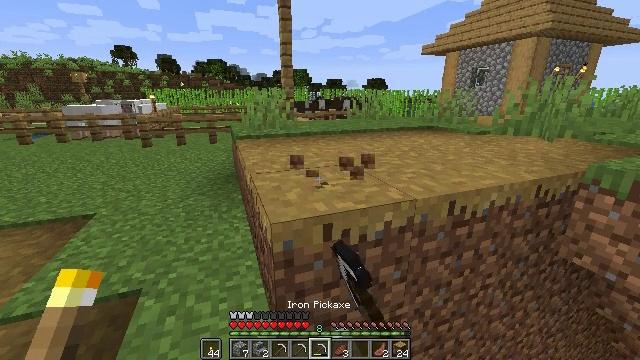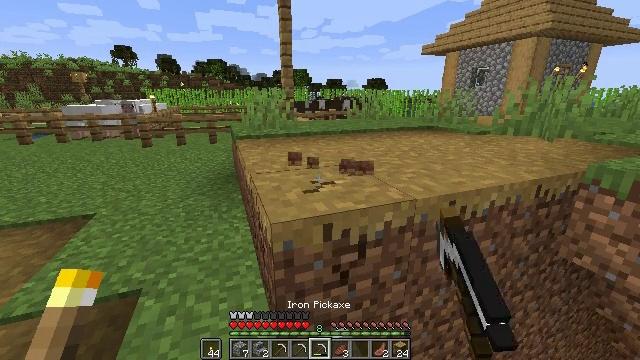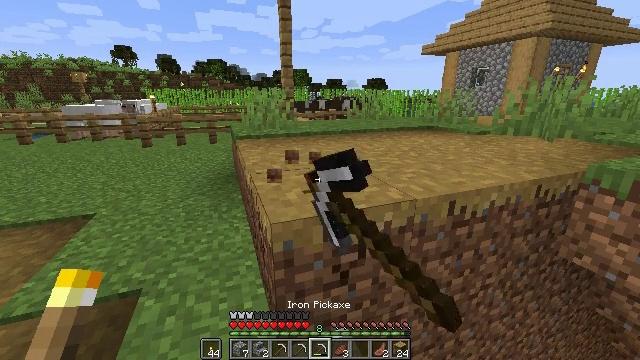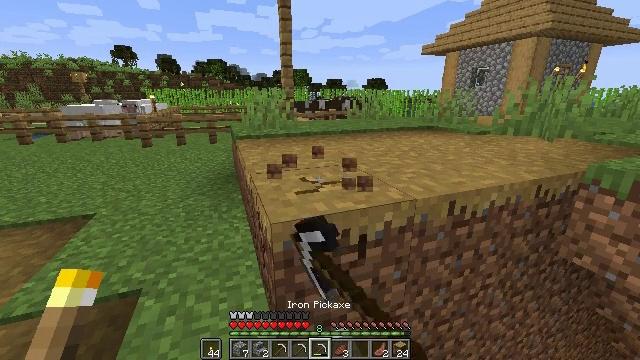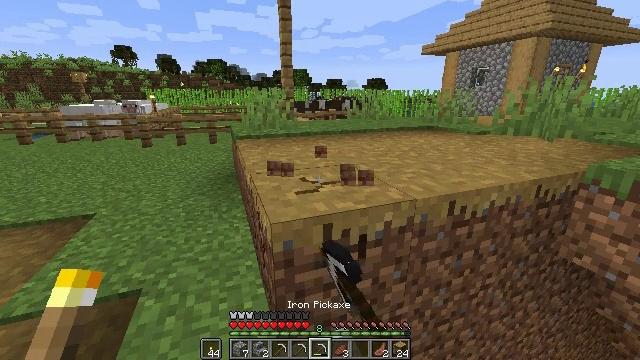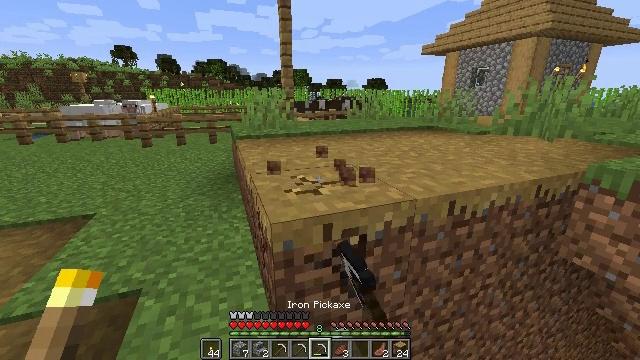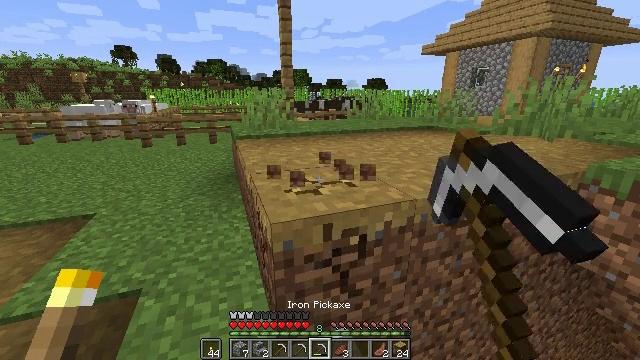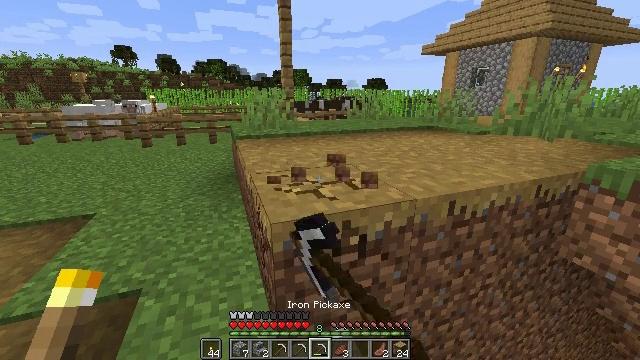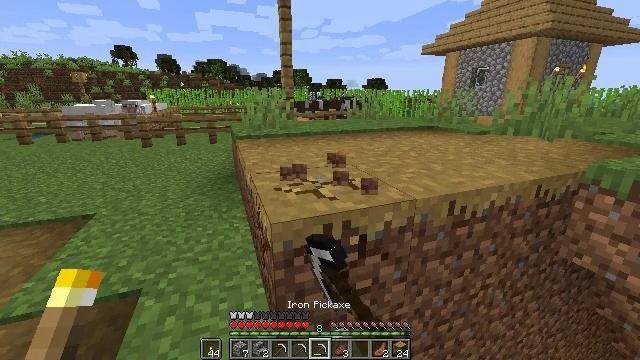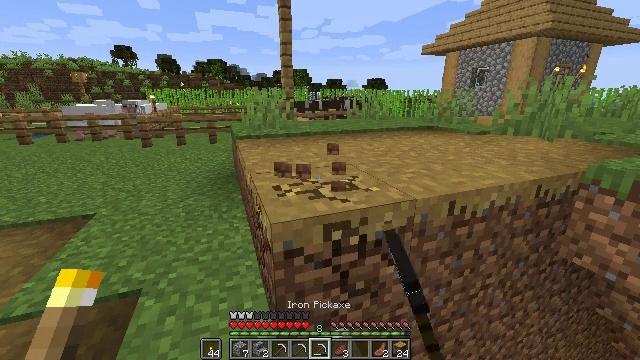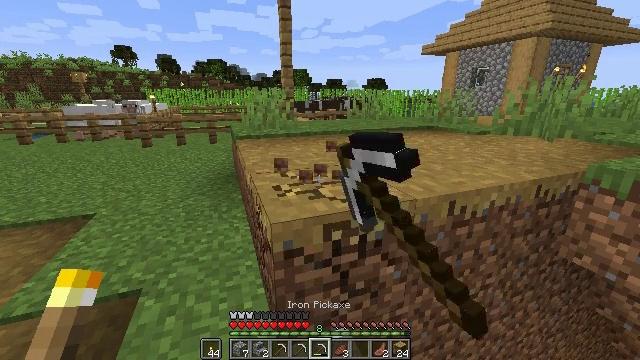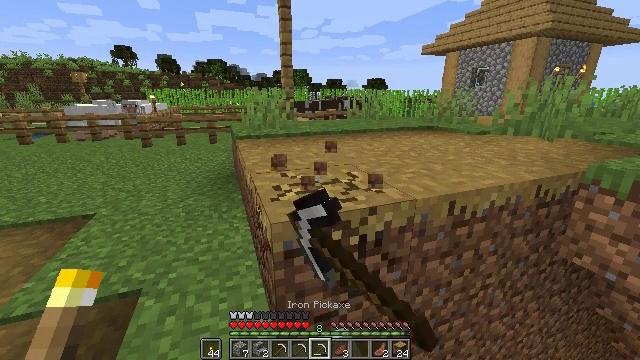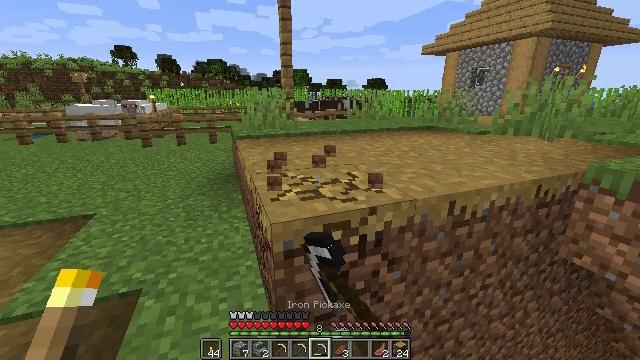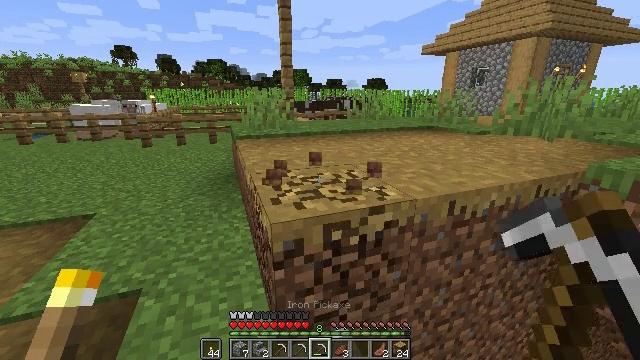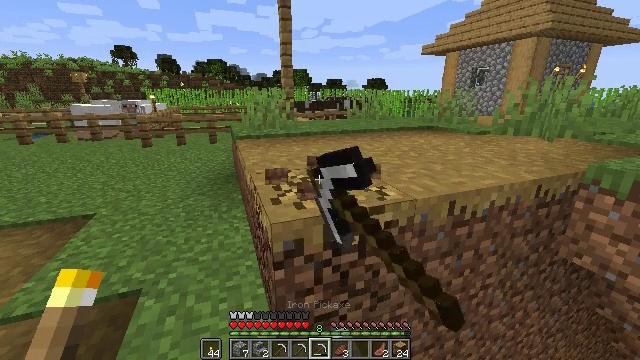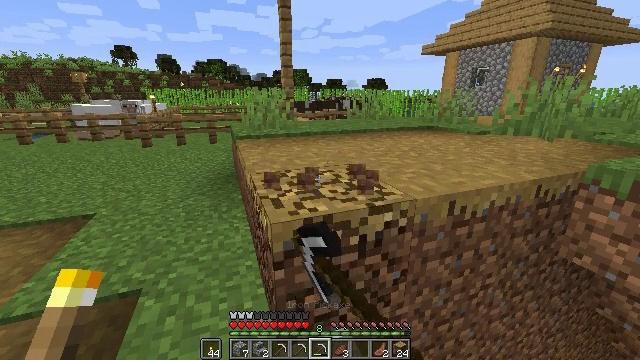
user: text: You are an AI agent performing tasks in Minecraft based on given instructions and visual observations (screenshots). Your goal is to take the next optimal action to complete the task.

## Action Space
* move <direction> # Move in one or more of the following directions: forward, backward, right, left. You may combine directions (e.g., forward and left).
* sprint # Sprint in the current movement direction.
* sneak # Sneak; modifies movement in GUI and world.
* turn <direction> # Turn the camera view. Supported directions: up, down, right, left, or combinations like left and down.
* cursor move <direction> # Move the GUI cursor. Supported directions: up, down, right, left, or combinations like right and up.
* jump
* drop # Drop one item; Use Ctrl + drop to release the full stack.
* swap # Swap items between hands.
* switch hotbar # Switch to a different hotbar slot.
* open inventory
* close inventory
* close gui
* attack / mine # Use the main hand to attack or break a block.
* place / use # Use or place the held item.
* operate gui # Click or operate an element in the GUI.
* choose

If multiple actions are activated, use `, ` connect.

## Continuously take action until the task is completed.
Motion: motion action
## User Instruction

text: Mine the grass path to create a new path.
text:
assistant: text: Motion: attack / mine
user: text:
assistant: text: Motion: attack / mine
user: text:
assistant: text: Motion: attack / mine
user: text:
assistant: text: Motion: attack / mine
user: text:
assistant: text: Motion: attack / mine
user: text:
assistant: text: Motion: attack / mine
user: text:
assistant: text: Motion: attack / mine
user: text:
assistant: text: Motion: attack / mine
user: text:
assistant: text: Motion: attack / mine
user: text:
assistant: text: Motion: attack / mine
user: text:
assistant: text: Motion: attack / mine
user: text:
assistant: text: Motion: attack / mine
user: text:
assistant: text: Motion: attack / mine
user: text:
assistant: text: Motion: attack / mine
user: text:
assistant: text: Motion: attack / mine
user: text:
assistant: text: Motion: attack / mine
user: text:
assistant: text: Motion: attack / mine
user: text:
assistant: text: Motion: attack / mine
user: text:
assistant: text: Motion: attack / mine
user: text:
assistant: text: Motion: attack / mine
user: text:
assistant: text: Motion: attack / mine
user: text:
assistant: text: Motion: attack / mine